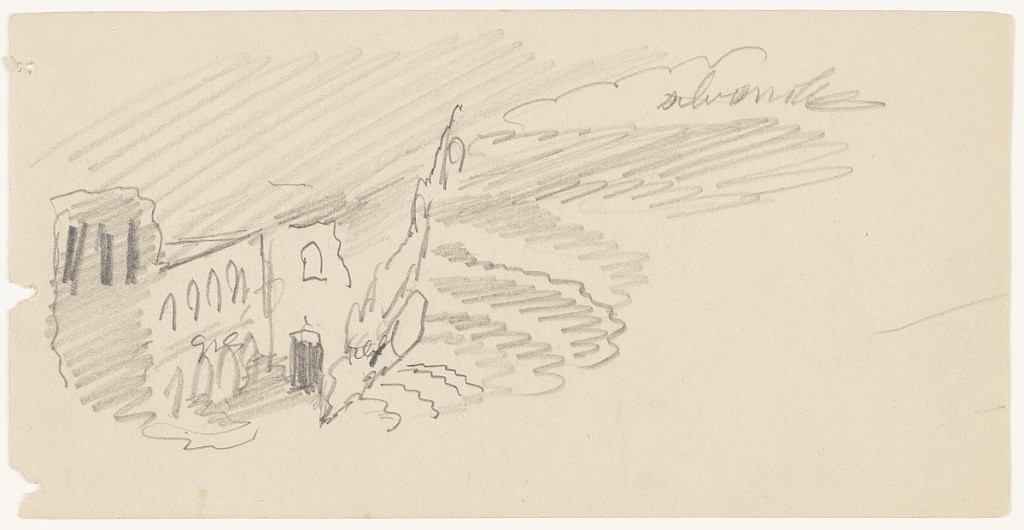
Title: Acropolis Amphitheater at Night, Athens, Greece
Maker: Frederic Edwin Church, American, 1826–1900
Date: April 14-25, 1869
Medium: Graphite on tan laid paper; verso: graphite
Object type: Drawing
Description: Architectural sketch showing a view overlooking an amphitheater in Greece, likely the Odeon of Herodes Atticus on the Acropolis of Athens. Viewed obliquely, the stepped, stadium seating of the semicircular amphitheater is visible at center. At lower left, the stage and its multi-leveled, multi-arched backdrop is visible. A possible fire burns on the stage, unevenly illuminating the backdrop and the first few rows of seating. It's smoke billows up and over the structure, visible at upper right.

Verso: Indistinct sketch, possibly a portion of a plant.